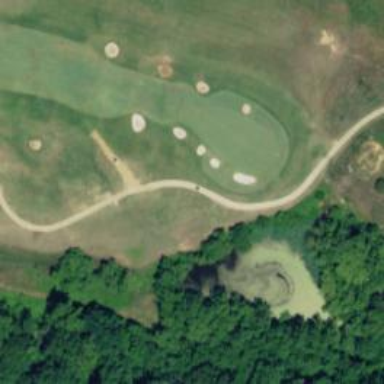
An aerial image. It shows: Service road used as golf cart path.